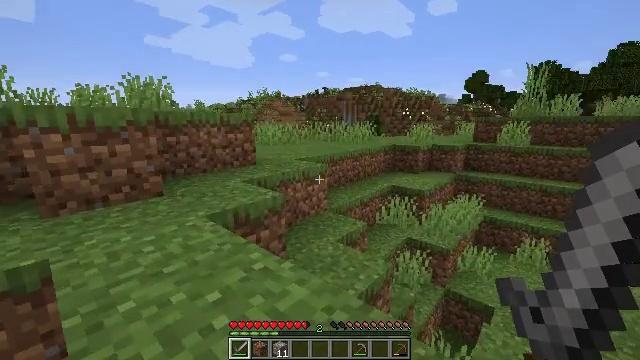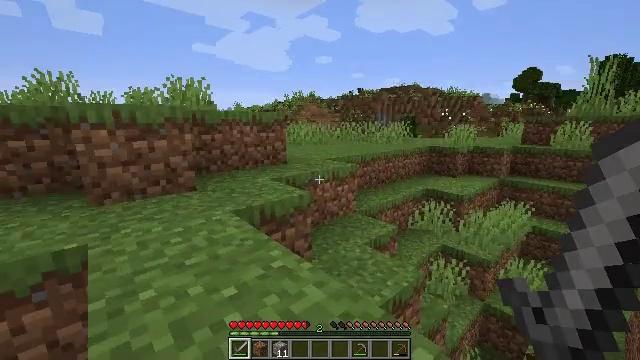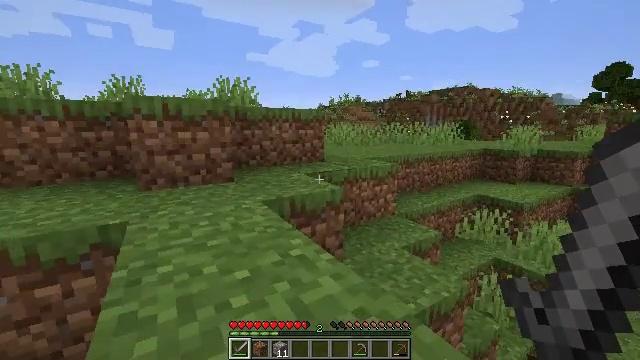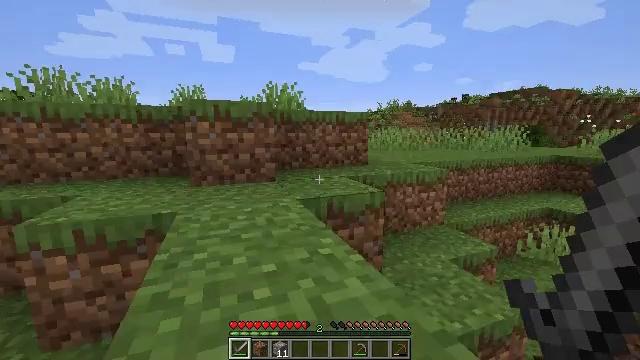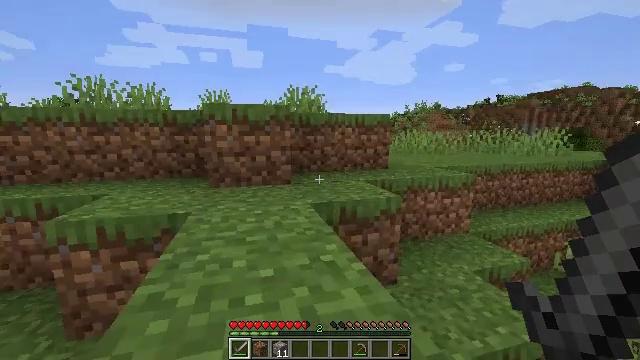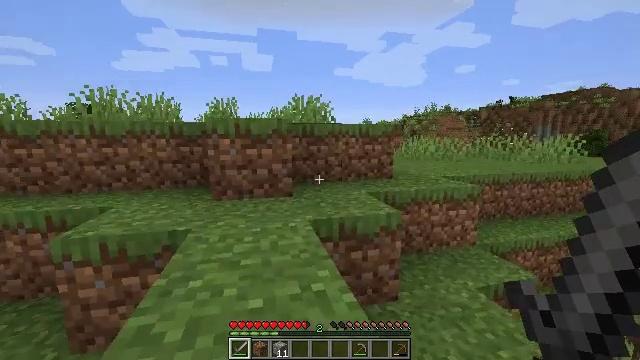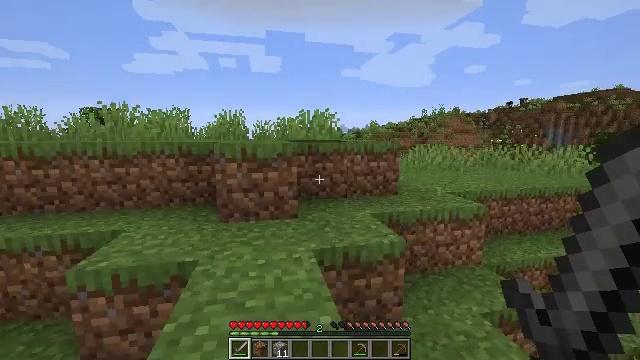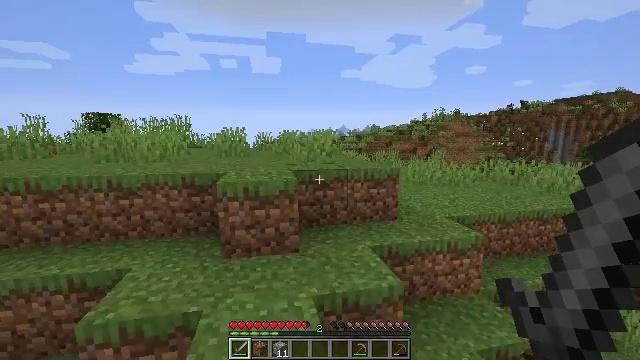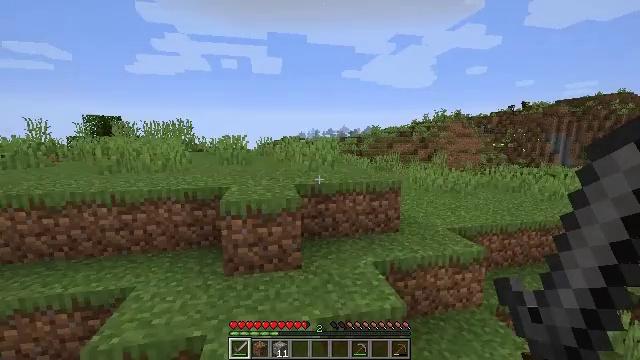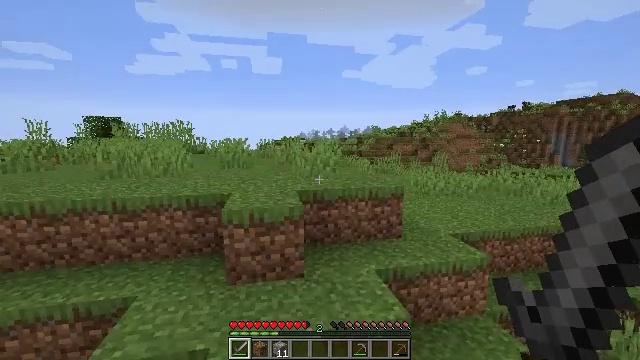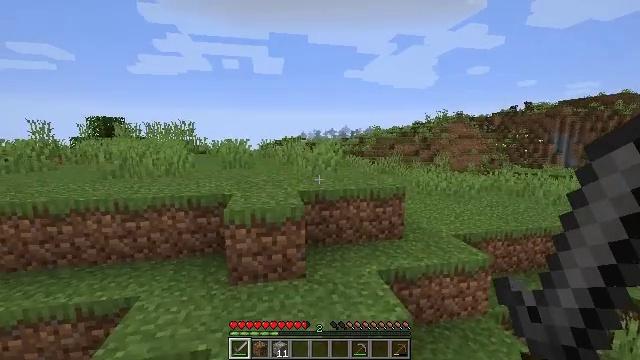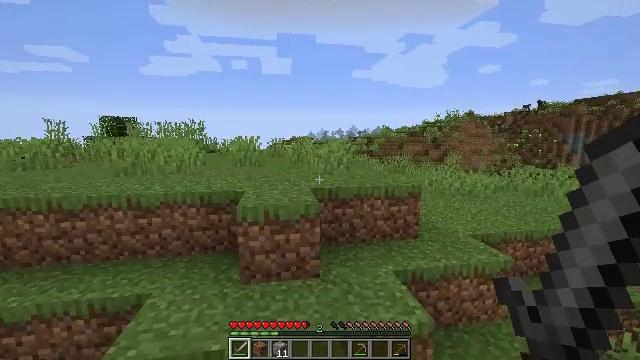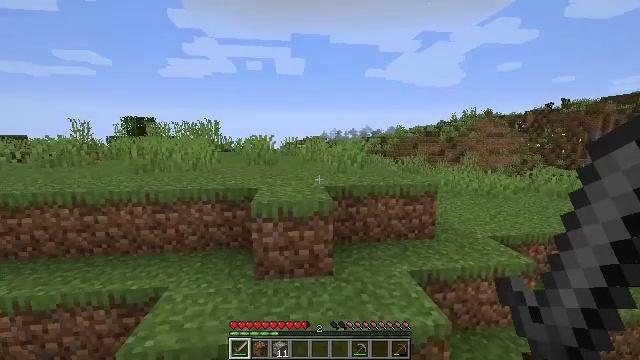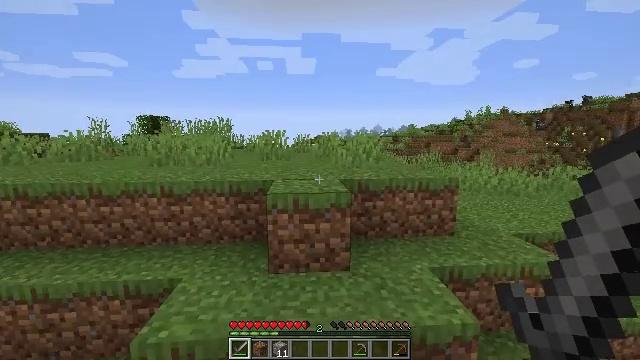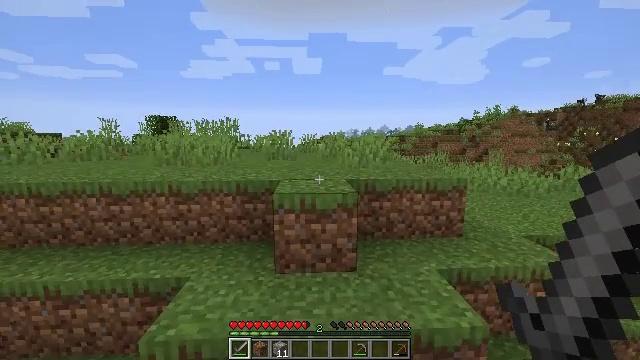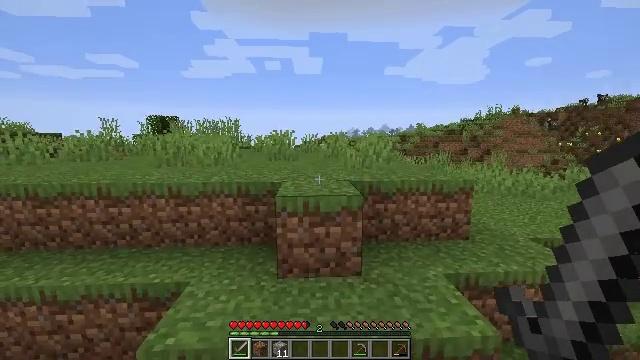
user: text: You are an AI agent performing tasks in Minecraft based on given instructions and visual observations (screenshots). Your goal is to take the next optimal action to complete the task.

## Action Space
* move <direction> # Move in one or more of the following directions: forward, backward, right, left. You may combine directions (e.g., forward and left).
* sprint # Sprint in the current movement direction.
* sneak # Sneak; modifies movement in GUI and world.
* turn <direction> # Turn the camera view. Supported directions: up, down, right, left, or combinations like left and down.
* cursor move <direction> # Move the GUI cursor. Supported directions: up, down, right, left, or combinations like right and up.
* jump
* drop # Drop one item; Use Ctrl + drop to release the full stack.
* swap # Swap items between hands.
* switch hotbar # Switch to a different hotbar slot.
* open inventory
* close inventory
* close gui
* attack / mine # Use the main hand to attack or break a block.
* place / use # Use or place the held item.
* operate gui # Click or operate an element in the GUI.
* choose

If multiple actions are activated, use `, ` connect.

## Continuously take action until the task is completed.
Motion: motion action
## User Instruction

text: Remove the white bed from its place.
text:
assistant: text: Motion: move forward, turn left, jump
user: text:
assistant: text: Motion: move forward, turn left, jump
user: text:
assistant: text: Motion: move forward, turn left and up, jump
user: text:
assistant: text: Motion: move forward, turn left, jump
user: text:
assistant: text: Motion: move forward and move left, turn left, jump
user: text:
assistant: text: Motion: move forward and move left, turn left, jump
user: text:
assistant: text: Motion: move forward and move left, jump
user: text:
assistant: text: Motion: move forward and move left, jump
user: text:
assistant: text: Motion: move forward and move left, jump
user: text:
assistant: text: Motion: move forward and move left, jump
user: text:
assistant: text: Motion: move forward and move left, turn left
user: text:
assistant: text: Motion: turn left
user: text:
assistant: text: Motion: turn left
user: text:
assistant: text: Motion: turn left
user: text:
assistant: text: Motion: move forward
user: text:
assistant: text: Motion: move forward
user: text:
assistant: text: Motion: no_op
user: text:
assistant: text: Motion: no_op
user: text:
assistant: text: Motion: move forward
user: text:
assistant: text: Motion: move forward
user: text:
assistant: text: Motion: move forward
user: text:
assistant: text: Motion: move forward, jump
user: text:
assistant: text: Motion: move forward, jump
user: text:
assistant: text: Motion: move forward, jump
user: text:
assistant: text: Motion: move forward, jump
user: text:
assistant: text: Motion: move forward, jump
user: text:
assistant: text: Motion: move forward, jump
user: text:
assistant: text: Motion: move forward, jump
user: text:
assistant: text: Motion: move forward, jump
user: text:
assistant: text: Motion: move forward